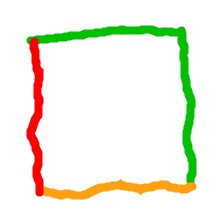
Shape: square